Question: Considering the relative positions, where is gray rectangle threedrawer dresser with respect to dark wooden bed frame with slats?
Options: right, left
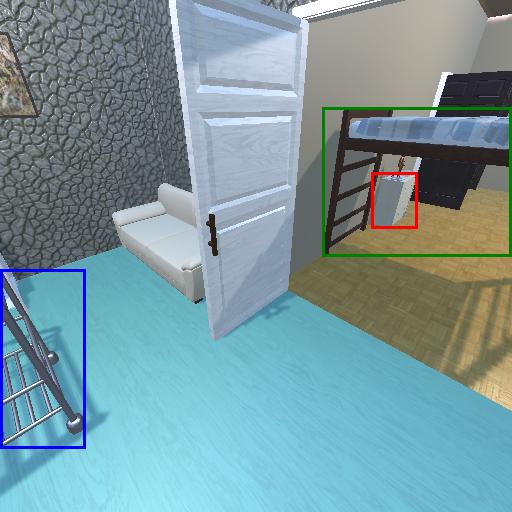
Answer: right